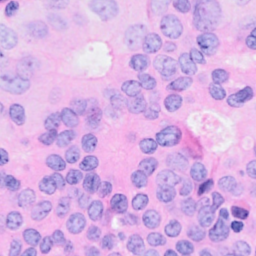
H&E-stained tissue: Breast